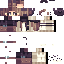
A female skeleton skin with dark skin, wearing brown long hair dressed in a purple robe top and brown pants, featuring a closed mouth.